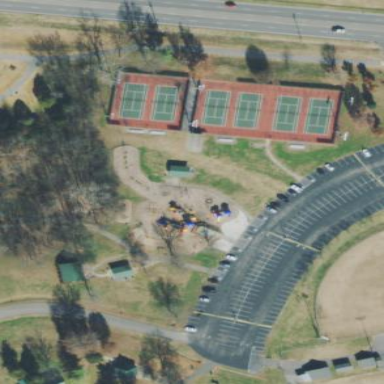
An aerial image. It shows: Playground area for leisure activities on the land.